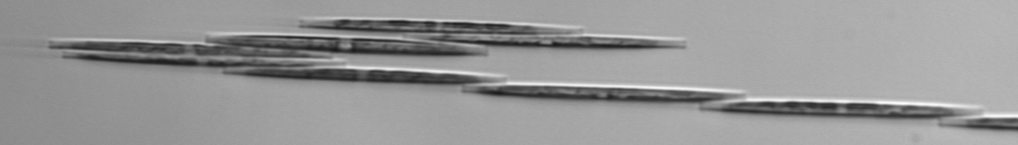
Label: Bacillaria